Brain MRI study timepoint: followup_recurrence
T1CE (contrast-enhanced T1) slice:
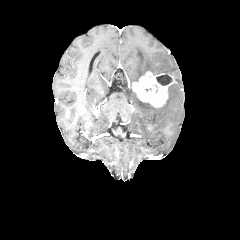
T2-FLAIR slice:
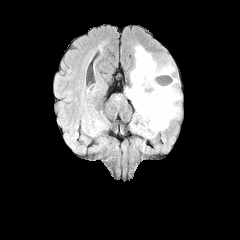